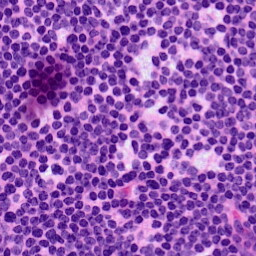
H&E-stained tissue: LymphNode